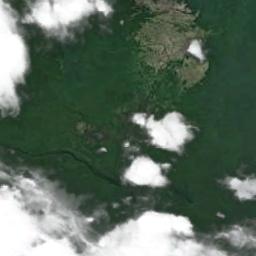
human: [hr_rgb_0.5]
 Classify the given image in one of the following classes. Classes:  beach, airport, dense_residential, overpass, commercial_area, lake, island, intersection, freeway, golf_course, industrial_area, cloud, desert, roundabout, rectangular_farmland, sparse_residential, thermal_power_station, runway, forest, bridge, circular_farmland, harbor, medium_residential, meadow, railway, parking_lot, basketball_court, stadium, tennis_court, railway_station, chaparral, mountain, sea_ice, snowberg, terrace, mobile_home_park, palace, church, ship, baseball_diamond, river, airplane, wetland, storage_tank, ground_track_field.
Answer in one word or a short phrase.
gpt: cloud